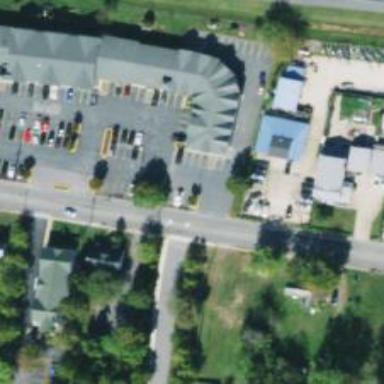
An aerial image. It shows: Post office.